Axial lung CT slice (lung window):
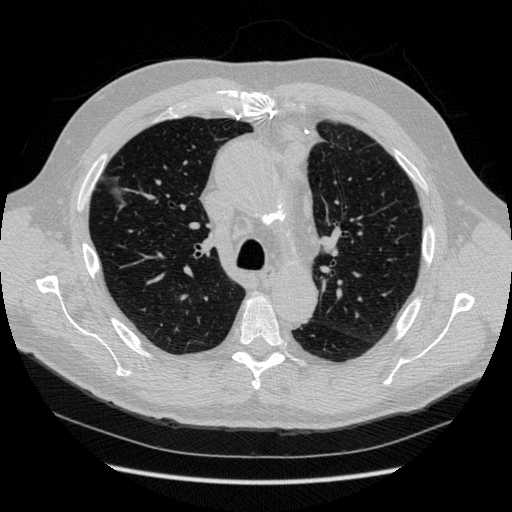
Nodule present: yes
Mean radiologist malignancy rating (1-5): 3